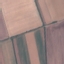
Land use / land cover: AnnualCrop